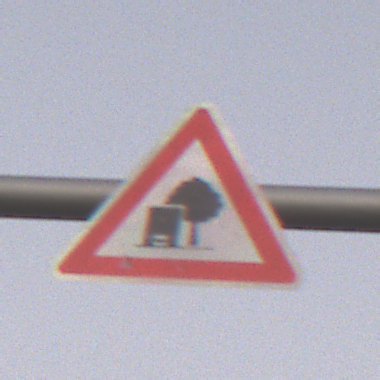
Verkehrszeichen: UnzureichendesLichtraumprofil
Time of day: SunriseSunset
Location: Outdoor (Nature)
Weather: Clear
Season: NotSpecified
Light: Natural